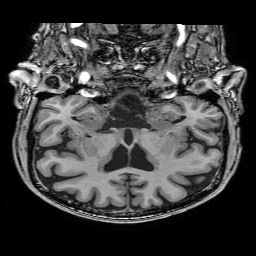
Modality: T1w
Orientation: sagittal
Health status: healthy
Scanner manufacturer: philips
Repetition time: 0.00767 s
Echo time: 0.00352 s